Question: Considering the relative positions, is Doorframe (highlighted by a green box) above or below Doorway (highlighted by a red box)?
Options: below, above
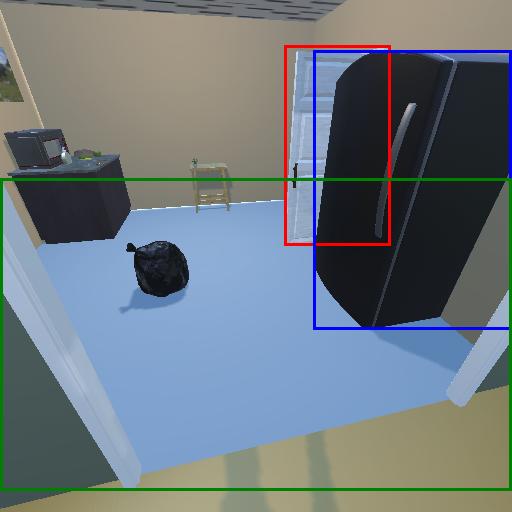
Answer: below